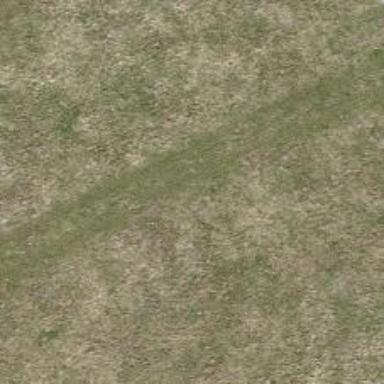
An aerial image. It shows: Track with very rough surface.